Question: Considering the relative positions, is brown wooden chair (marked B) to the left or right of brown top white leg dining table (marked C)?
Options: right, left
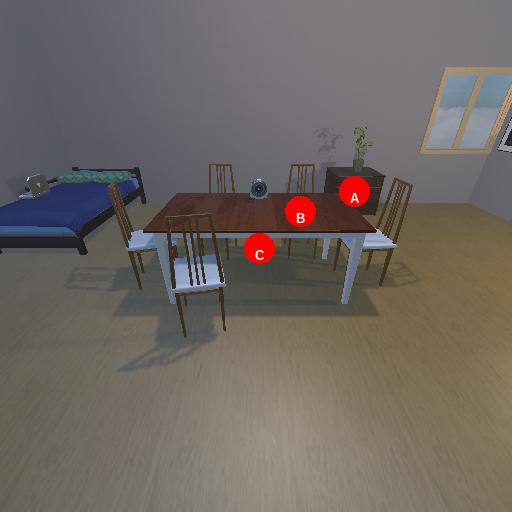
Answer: right